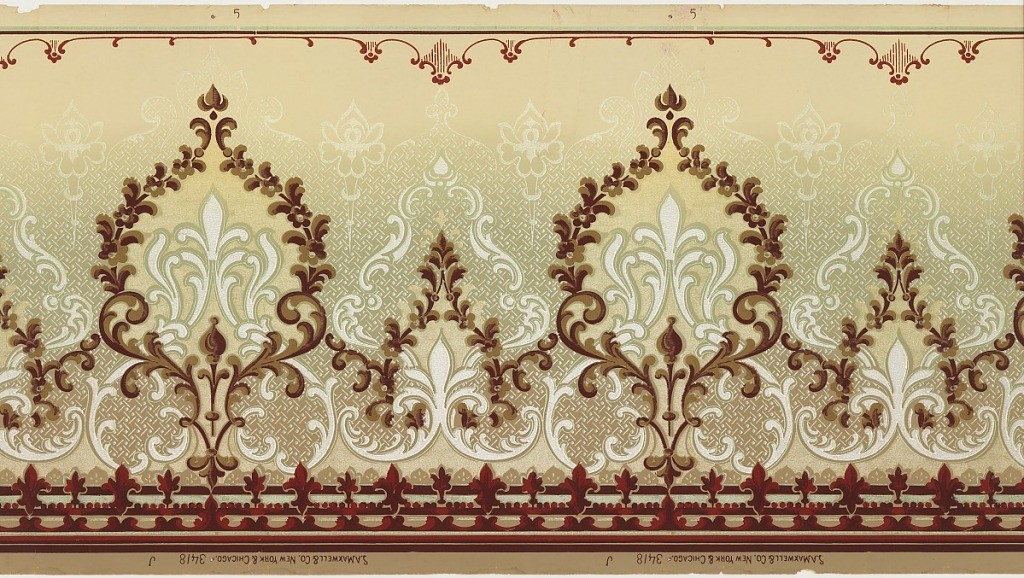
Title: Frieze
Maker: Maxwell & Co., S.A., Chicago, Illinois, USA
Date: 1905–1915
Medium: Machine-printed paper, liquid mica
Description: Mica frieze with horizontally repeating pattern of alternating large and small medallions composed of scrollwork, garlands and stylized fleur-de-lis. The bottom edge is bordered by alternating fleur-de-lis and leaf motifs. The medallions are printed over a diaper pattern that ends with blossom terminals. The pattern is machine-printed in browns, greens, whites, tans and dark red on a tan ground.